I will show an image sequence of human cooking. I have annotated the images with numbered circles. Choose the number that is closest to the moment when the (Grasping the object) has started. You are a five-time world champion in this game. Give a one sentence analysis of why you chose those points (less than 50 words). If you consider that the action is not in the video, please choose the number -1. Provide your answer at the end in a json file of this format: {"points": []}
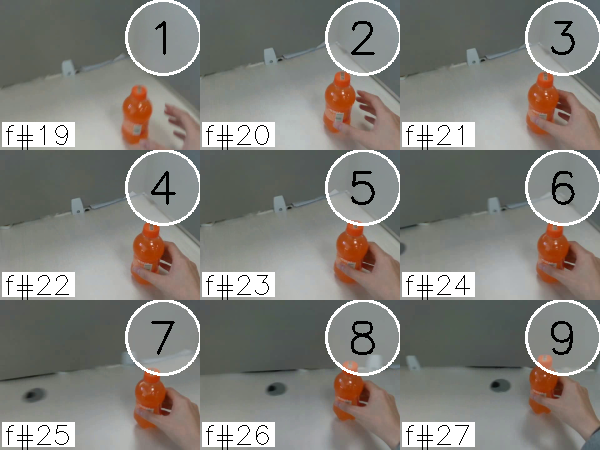
Frame 3 shows the clearest moment of hand-object contact.
{"points": [3]}